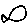
Label: fish